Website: crate-barrel
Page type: customer-info-address
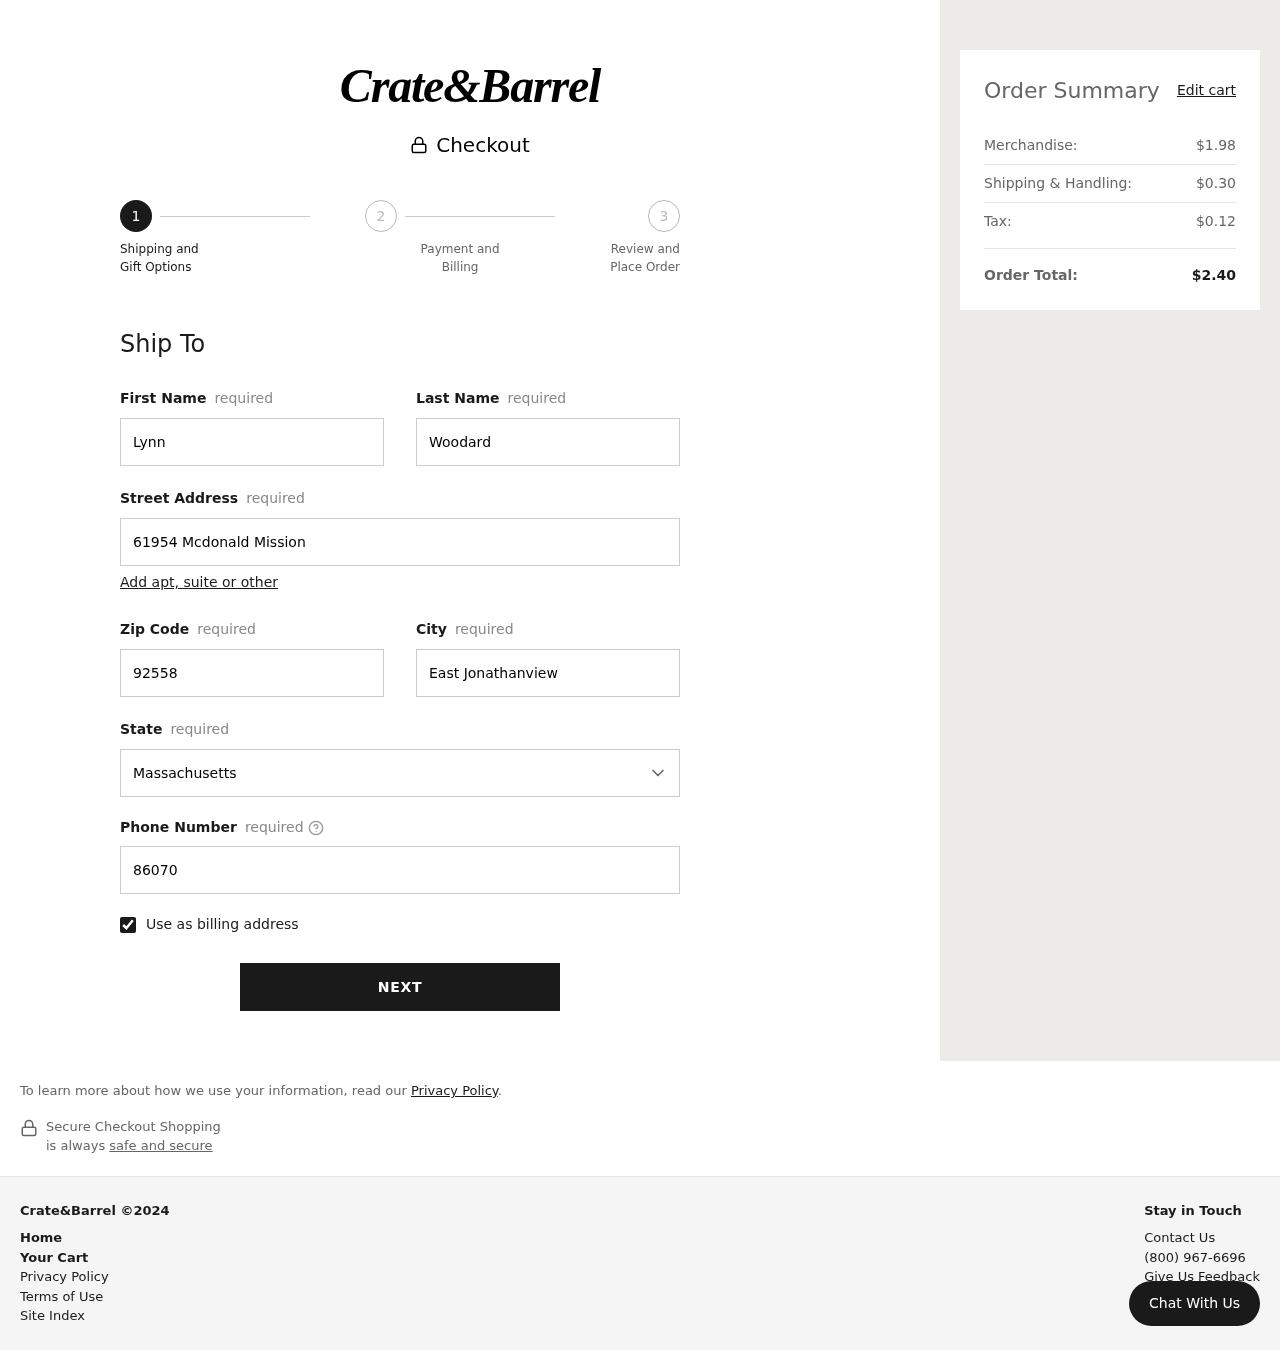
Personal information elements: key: PII_CITY
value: East Jonathanview
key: PII_FIRSTNAME
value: Lynn
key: PII_LASTNAME
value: Woodard
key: PII_PHONE
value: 8607020191
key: PII_POSTCODE
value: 92558
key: PII_STATE
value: Massachusetts
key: PII_STREET
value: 61954 Mcdonald Mission
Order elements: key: ORDER_SUBTOTAL
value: $1.98
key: ORDER_SHIPPING_COST
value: $0.30
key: ORDER_TAX
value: $0.12
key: ORDER_TOTAL
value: $2.40